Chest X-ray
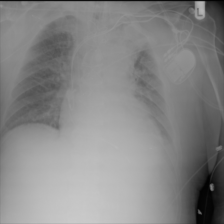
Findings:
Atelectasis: positive
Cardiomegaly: negative
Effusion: negative
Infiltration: negative
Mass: negative
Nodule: negative
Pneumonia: negative
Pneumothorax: negative
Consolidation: negative
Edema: negative
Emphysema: negative
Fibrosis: negative
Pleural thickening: negative
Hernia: negative